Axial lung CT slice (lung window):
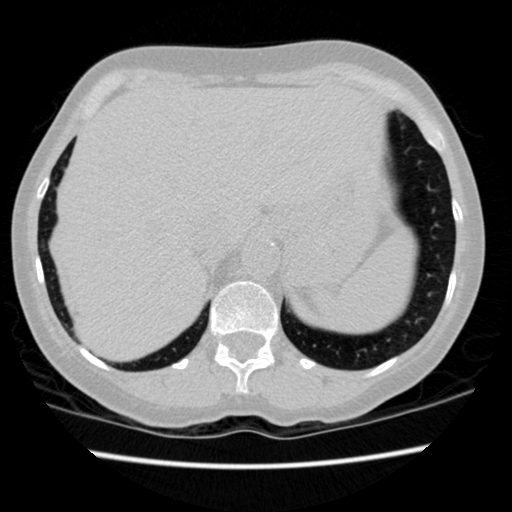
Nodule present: no